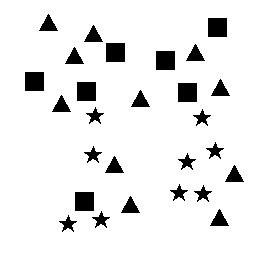
Squares: 7
Triangles: 11
Stars: 9
Total shapes: 27